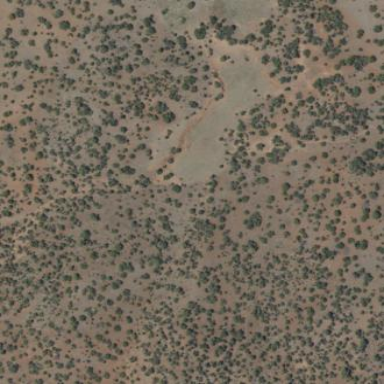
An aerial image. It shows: Patch of scrub vegetation.